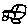
Label: car